Group 1:
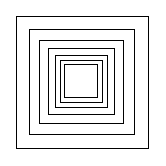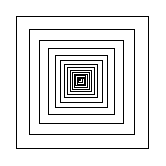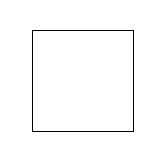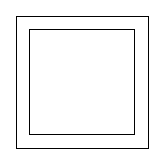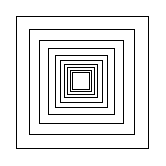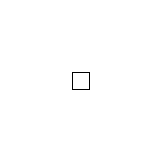
Group 2:
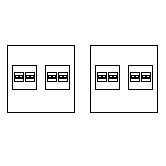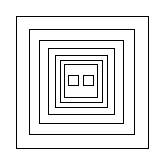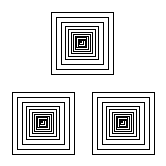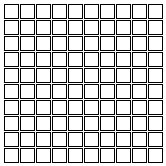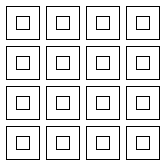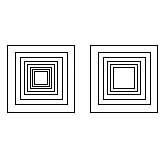
Rule separating the two groups: Every nonempty region has one box vs. not so.
Concepts: 1, fractal, nesting, one, recursion, self-reference
Author: Aaron David Fairbanks